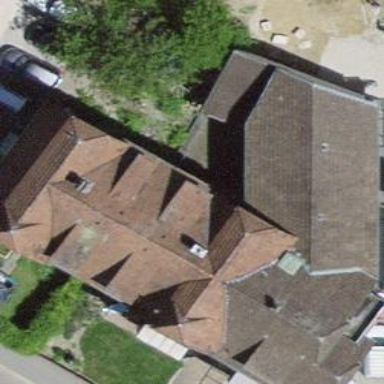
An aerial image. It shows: Building with roof made of roof tiles.